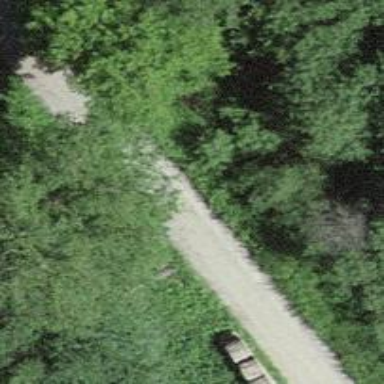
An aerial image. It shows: Compacted grade1 track road.